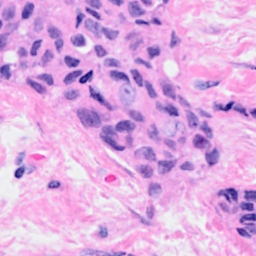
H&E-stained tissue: Breast